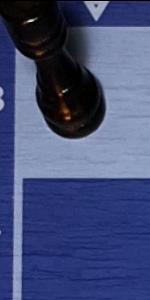
Label: Empty